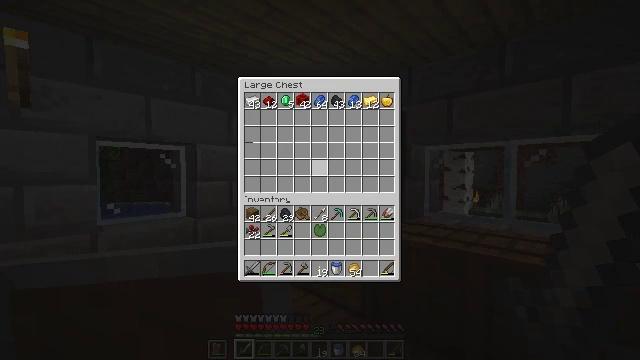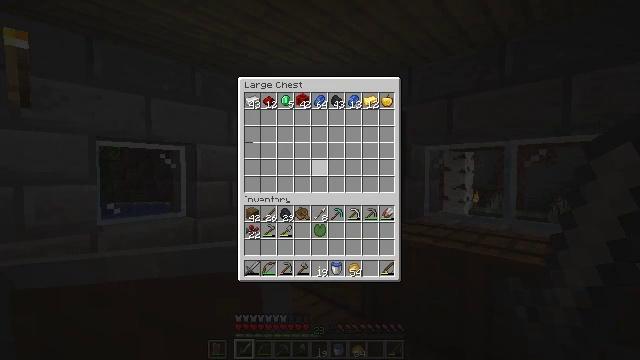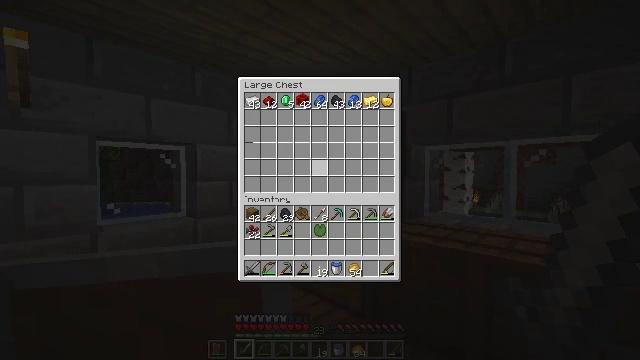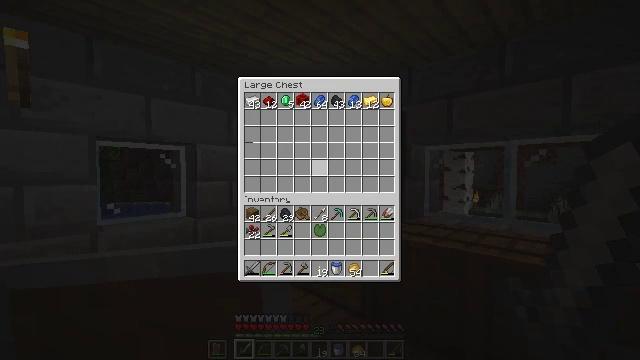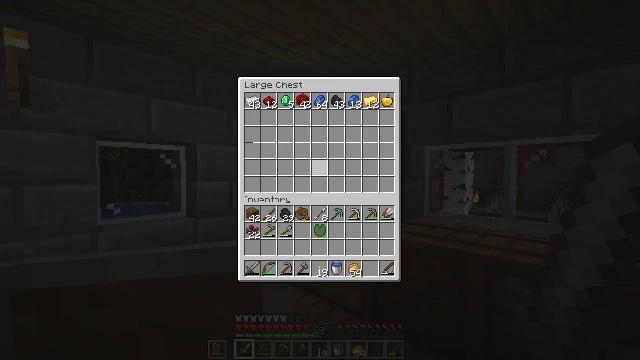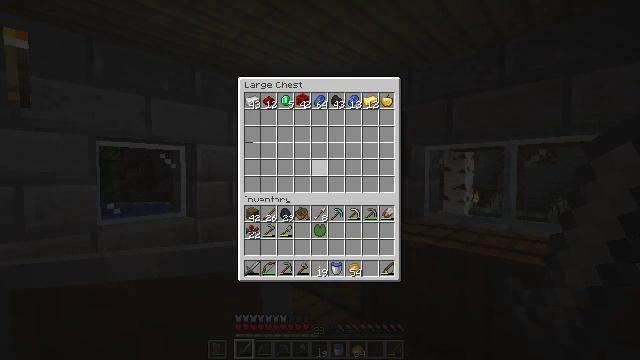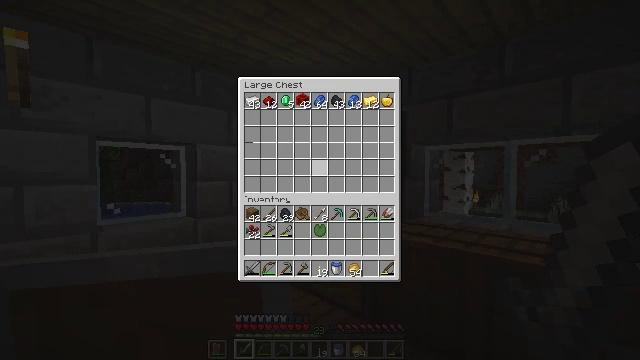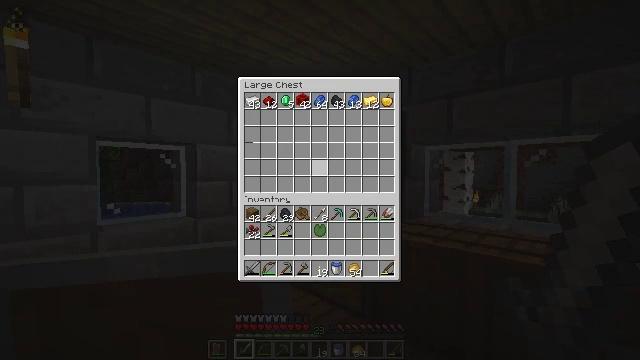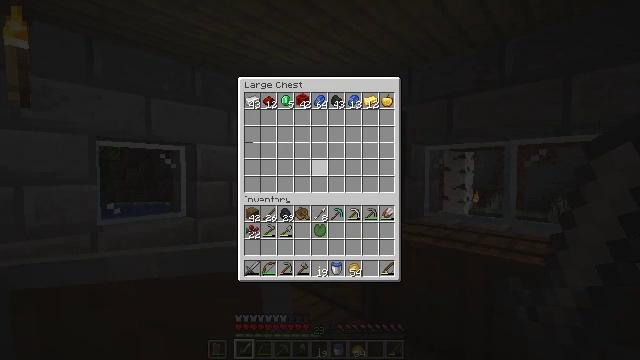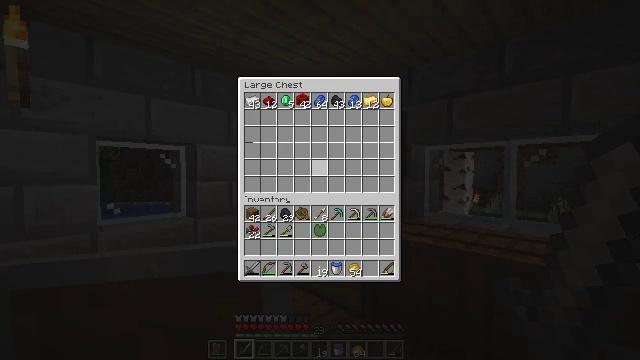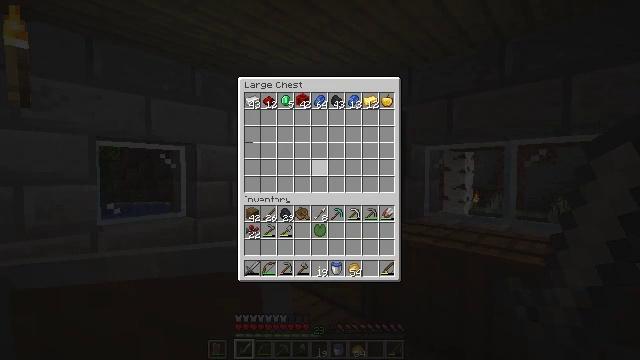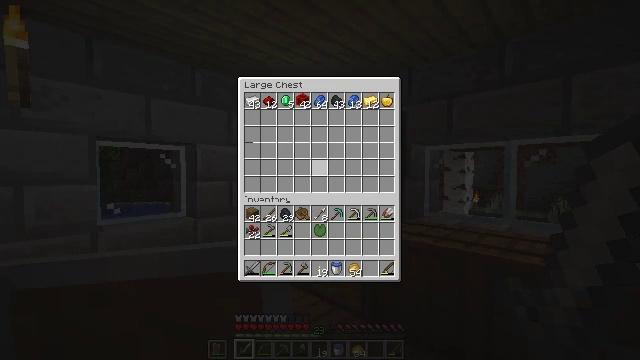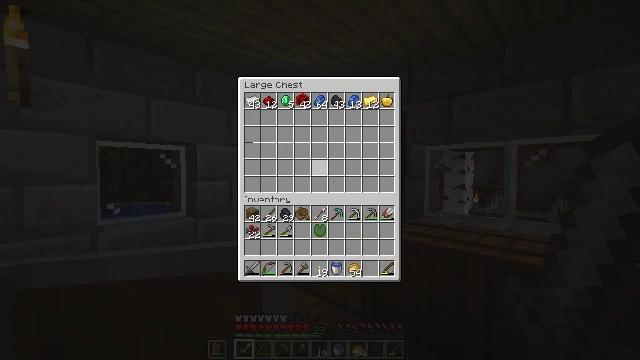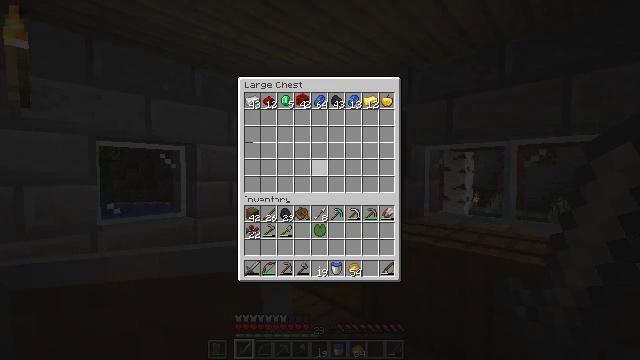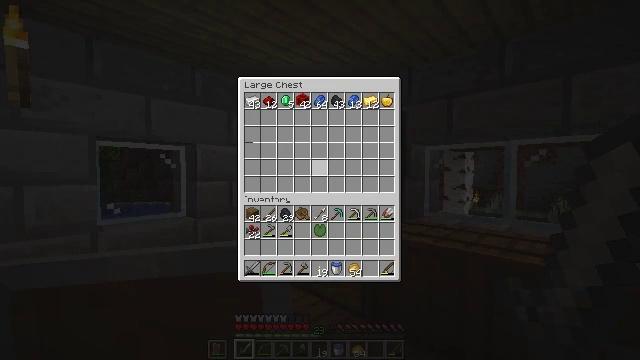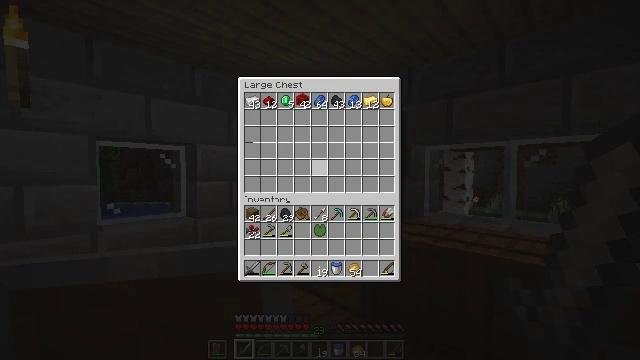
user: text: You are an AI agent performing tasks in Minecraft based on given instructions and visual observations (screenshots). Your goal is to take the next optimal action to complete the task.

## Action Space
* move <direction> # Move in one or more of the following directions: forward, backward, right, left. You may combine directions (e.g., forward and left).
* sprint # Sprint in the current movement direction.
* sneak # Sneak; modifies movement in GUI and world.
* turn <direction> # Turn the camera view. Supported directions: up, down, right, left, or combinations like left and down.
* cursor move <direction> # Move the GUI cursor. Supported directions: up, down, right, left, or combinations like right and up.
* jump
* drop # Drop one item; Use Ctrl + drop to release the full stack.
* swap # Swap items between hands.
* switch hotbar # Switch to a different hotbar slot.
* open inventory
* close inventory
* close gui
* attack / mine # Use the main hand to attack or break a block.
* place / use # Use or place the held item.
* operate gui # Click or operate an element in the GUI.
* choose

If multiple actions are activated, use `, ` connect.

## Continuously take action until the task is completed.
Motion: motion action
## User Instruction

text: Cut down the sugar cane stalks.
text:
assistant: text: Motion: no_op
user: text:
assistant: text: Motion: no_op
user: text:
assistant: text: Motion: no_op
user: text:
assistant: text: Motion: no_op
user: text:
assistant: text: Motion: no_op
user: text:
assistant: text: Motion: no_op
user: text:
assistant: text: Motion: no_op
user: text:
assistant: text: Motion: no_op
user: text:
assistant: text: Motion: no_op
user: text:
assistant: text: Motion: no_op
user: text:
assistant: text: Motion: no_op
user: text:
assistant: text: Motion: no_op
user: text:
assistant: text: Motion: no_op
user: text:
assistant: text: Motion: no_op
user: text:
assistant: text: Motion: no_op
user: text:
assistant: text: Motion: no_op
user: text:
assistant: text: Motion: no_op
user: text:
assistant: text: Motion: no_op
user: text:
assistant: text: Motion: no_op
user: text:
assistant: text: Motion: no_op
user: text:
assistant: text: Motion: no_op
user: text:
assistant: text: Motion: no_op
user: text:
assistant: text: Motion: no_op
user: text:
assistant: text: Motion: no_op
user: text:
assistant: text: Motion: no_op
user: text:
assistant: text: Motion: no_op
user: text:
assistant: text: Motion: no_op
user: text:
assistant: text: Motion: no_op
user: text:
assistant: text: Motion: no_op
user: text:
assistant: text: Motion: no_op